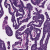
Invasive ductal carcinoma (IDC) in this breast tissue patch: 0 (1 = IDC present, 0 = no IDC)